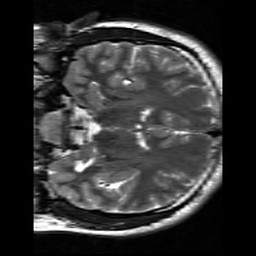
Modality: T2w
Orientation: coronal
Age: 18
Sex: male
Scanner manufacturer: siemens
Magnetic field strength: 3 T
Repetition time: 7 s
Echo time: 0.09 s